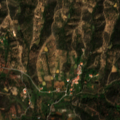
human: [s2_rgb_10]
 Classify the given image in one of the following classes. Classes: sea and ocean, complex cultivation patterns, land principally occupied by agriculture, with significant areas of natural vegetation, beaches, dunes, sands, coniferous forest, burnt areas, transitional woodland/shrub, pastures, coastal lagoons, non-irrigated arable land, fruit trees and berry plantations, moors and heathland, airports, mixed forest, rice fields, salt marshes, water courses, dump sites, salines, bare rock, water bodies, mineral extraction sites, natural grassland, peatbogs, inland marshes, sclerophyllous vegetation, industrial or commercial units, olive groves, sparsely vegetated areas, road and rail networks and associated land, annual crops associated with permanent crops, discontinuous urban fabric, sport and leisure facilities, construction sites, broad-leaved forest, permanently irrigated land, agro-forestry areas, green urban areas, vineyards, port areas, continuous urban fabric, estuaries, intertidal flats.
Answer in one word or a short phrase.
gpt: annual crops associated with permanent crops, land principally occupied by agriculture, with significant areas of natural vegetation, broad-leaved forest